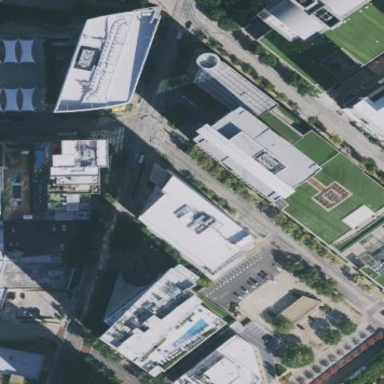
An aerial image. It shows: Building.